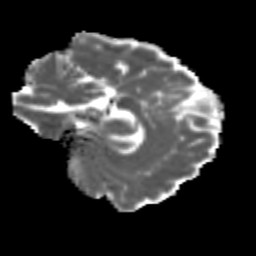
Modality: MD
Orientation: sagittal
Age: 27
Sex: female
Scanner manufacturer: siemens
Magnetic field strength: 3 T
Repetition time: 3.5 s
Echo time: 0.113 s